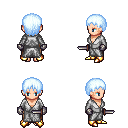
a pixel art fantasy rpg character, female body template, human, light skin, white robe, robe skirt, white cyan plain hairstyle, metal gloves, gold boots, dagger, four views (front, back, left, right), 2x2 character sprite sheet, small pixel art, hard edges, no anti-aliasing